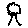
Label: tree